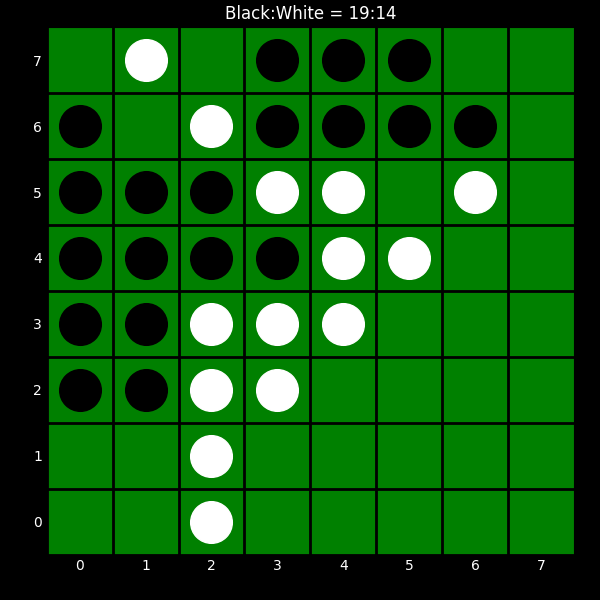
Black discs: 19
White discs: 14